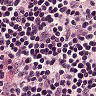
Metastatic tissue present: no